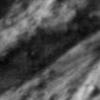
Label: no_change